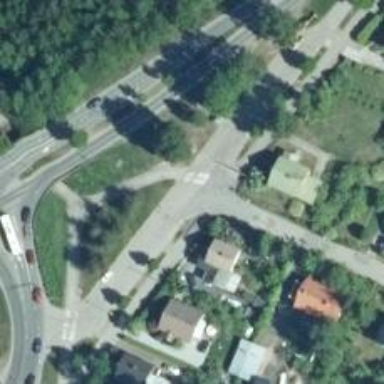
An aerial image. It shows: Residential road.